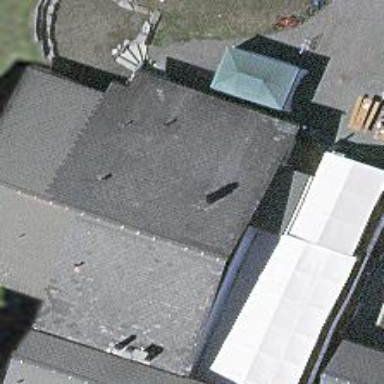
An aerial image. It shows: Restaurant.